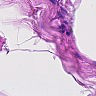
Metastatic tissue present: no